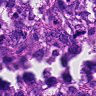
Metastatic tissue present: yes